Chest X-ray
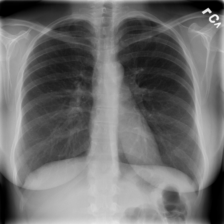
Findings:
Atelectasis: negative
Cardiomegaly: negative
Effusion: negative
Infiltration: negative
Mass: negative
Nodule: negative
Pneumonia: negative
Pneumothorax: negative
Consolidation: negative
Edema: negative
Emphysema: negative
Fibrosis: negative
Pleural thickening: negative
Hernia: negative